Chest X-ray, AP view. Patient: 63 years old, sex M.
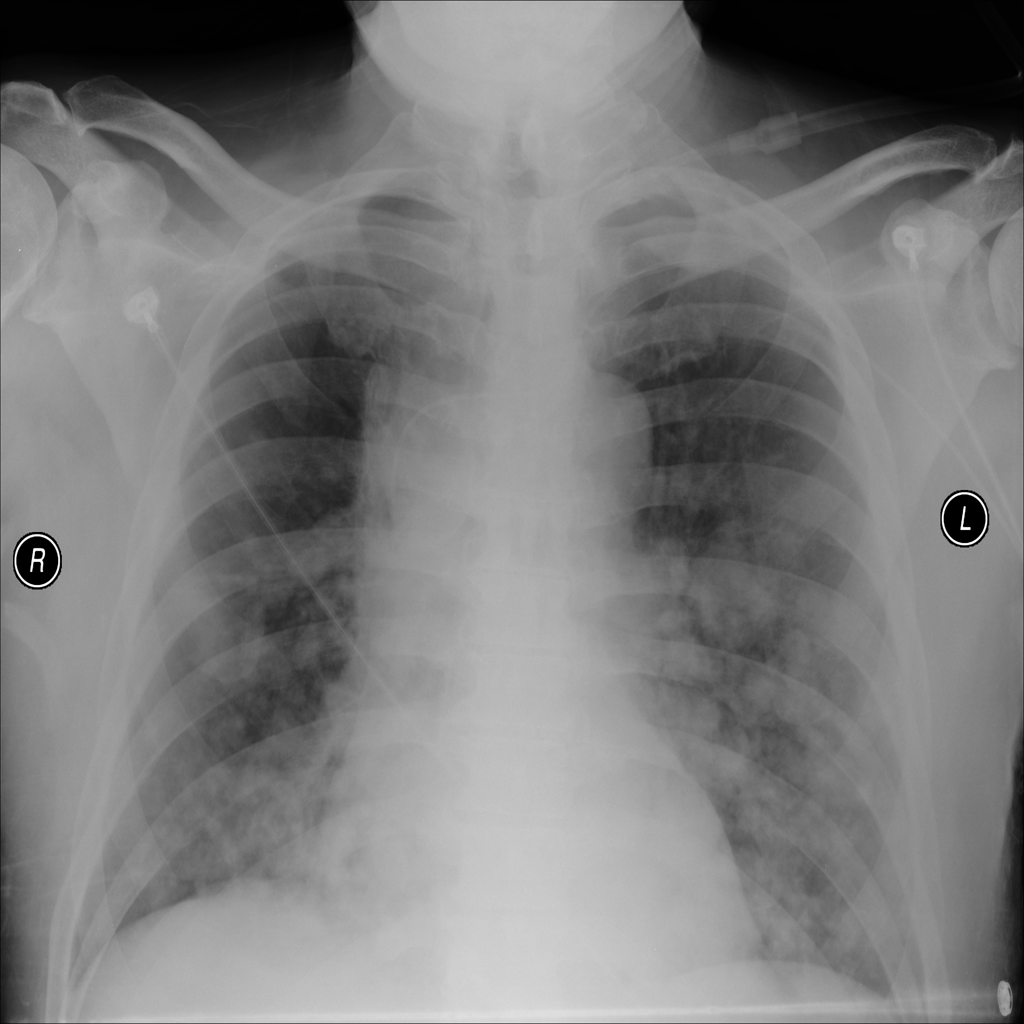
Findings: Consolidation, Nodule